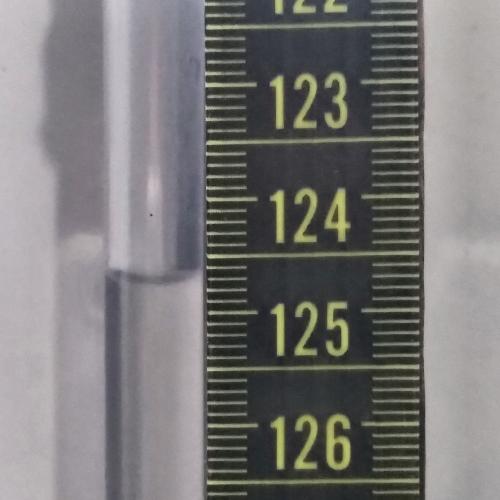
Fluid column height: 124.7 cm